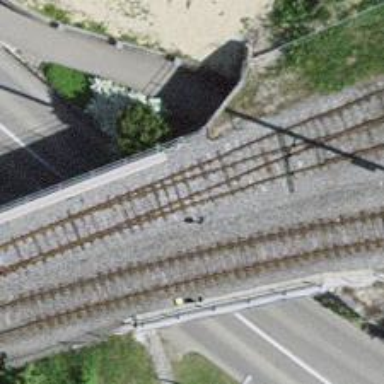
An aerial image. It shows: Disused railway bridge.